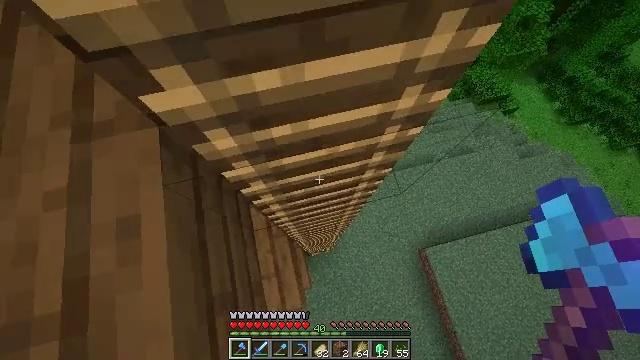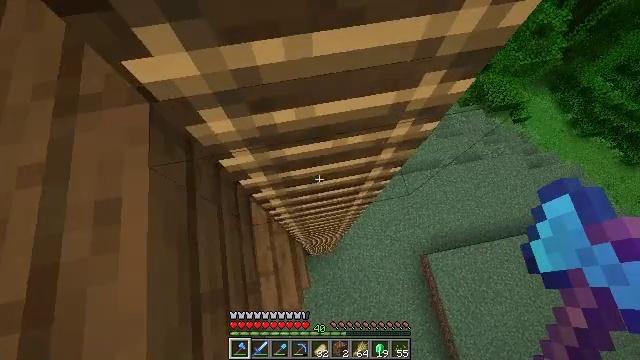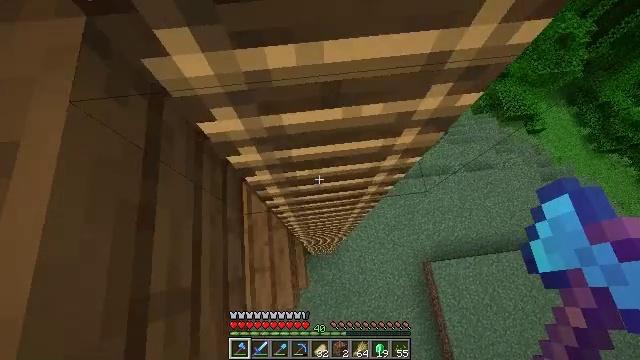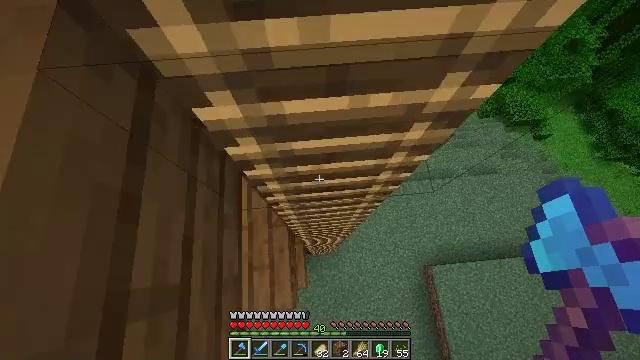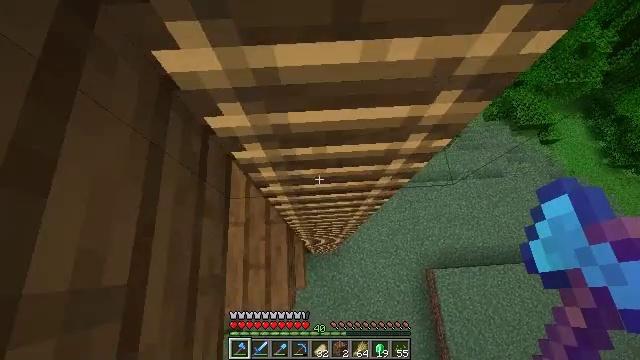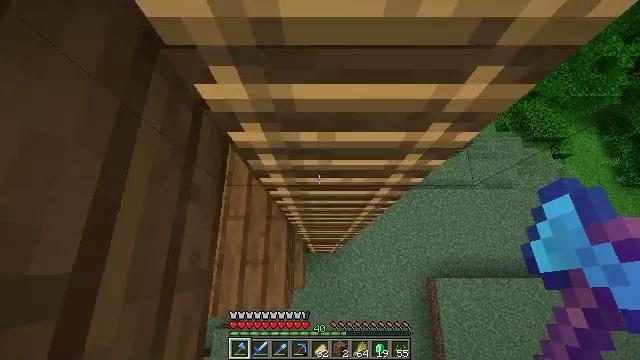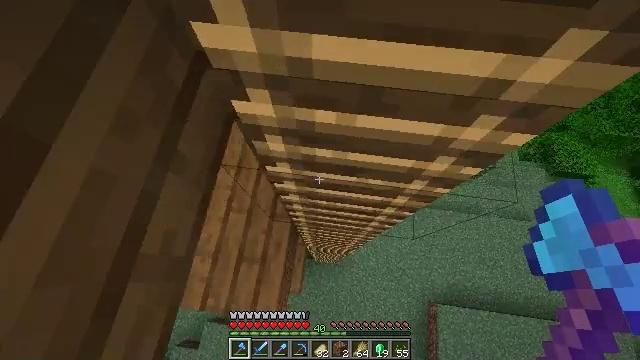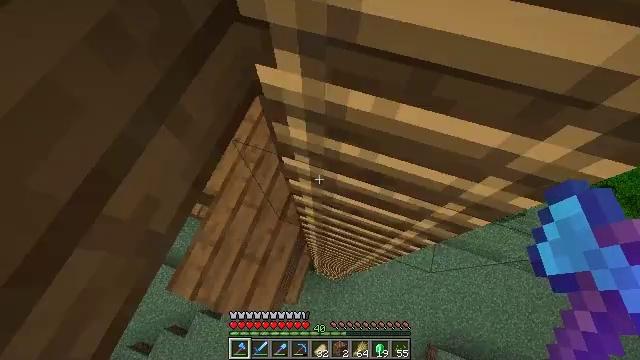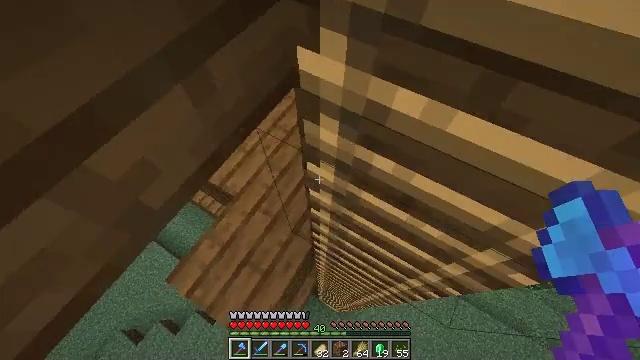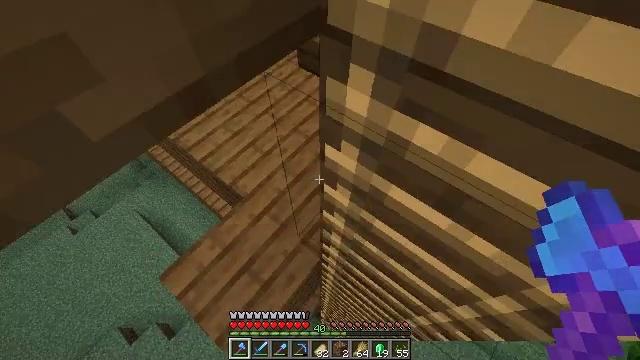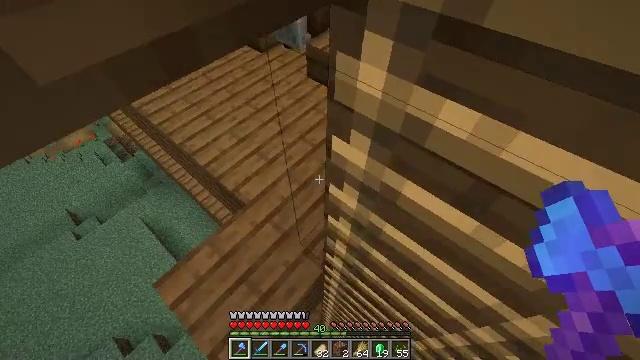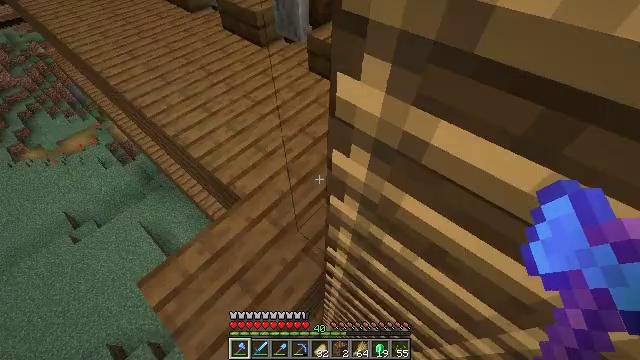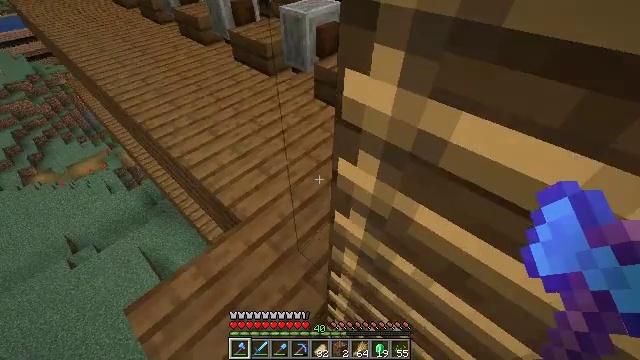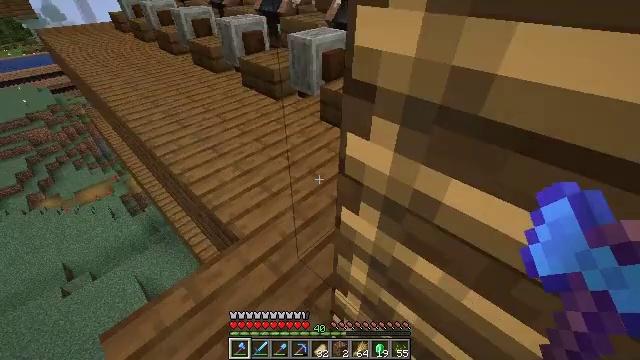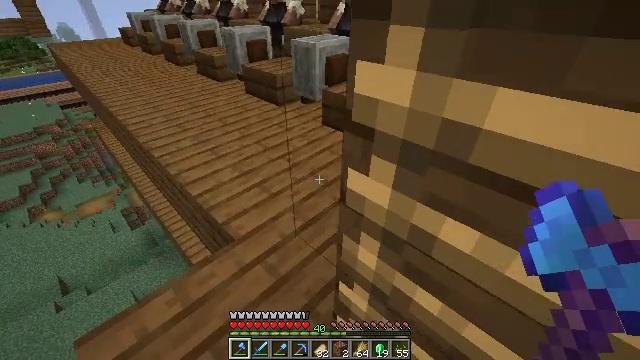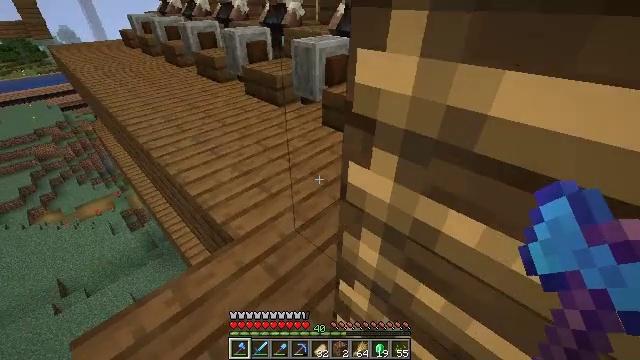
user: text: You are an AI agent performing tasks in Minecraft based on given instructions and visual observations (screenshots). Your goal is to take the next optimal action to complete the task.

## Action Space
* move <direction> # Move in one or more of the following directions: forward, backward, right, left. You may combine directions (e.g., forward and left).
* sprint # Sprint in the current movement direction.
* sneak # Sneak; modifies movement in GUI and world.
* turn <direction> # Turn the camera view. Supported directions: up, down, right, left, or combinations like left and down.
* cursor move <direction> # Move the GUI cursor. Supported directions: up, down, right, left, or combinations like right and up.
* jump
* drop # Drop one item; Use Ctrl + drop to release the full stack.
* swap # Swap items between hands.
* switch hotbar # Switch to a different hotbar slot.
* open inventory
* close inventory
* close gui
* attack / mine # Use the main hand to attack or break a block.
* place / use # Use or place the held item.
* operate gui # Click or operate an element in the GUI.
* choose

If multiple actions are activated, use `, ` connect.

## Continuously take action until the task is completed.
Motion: motion action
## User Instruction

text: Craft a diamond hoe by combining materials in the crafting table.
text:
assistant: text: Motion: turn left
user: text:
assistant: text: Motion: turn left
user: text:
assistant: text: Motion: turn left
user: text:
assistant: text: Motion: turn left
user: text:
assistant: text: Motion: turn left
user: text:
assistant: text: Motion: turn left and up
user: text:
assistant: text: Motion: turn left and up
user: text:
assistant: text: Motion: turn left and up
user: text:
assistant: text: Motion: turn left and up
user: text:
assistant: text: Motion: turn left and up
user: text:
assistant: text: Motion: turn up
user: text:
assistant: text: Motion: turn left and up
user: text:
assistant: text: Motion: turn left and up
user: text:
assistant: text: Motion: turn up
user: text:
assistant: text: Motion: no_op
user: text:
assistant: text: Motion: no_op
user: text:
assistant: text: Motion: no_op
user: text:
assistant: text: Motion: no_op
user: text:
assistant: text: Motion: turn left and up
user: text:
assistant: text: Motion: turn left and up
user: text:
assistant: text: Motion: turn left and up
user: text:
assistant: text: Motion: turn left and up
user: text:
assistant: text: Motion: move forward, turn left and up
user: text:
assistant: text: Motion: move forward, turn up
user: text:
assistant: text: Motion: move forward, turn up
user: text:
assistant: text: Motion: move forward, turn up
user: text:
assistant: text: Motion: move forward, turn up
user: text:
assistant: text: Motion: move forward, turn right and up
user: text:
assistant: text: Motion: move forward, jump
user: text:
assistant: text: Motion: move forward, jump